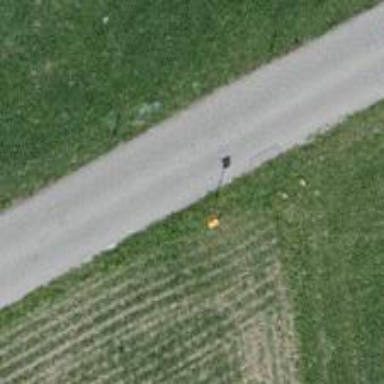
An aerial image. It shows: Pole with roof cover.